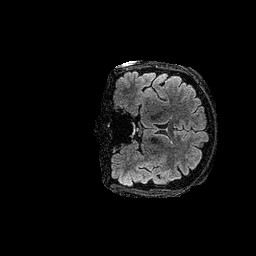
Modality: FLAIR
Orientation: coronal
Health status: ill
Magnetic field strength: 3 T